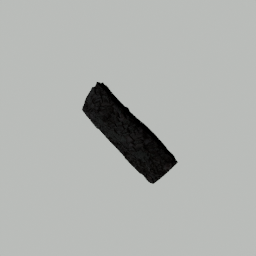
Label: nature